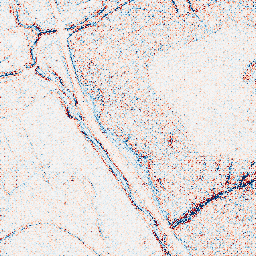
Category: edge_preserving
Decomposition family: anisotropic_diffusion
Decomposition parameters: iterations: 5
kappa: 10
gamma: 0.15
Upsampling method: regularized
Upsampling parameters: scale: 2
lambda_reg: 0.1
Upsampling scale: 2